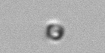
Label: nanoplankton_mix